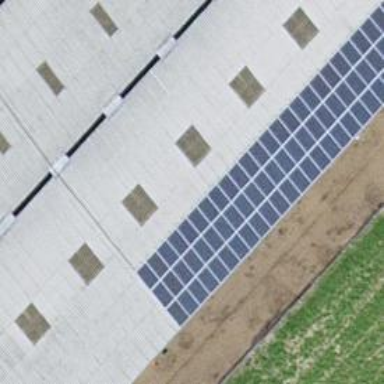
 consisting of solar photovoltaic panels."